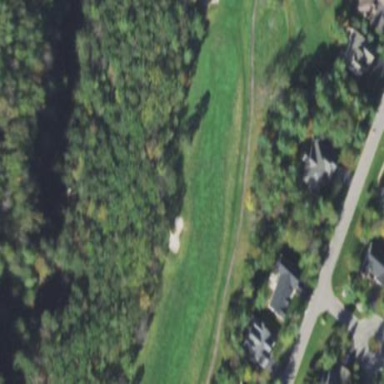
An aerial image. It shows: Golf fairway surrounded by grass.